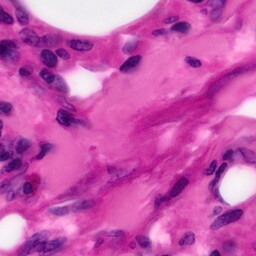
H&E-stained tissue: Pancreatic